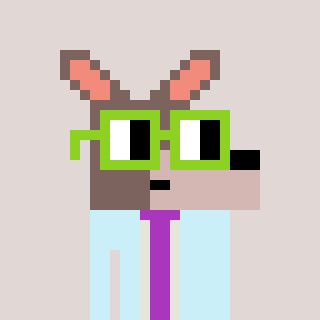
a pixel art character with square light green glasses, a kangaroo-shaped head and a cold-colored body on a warm background